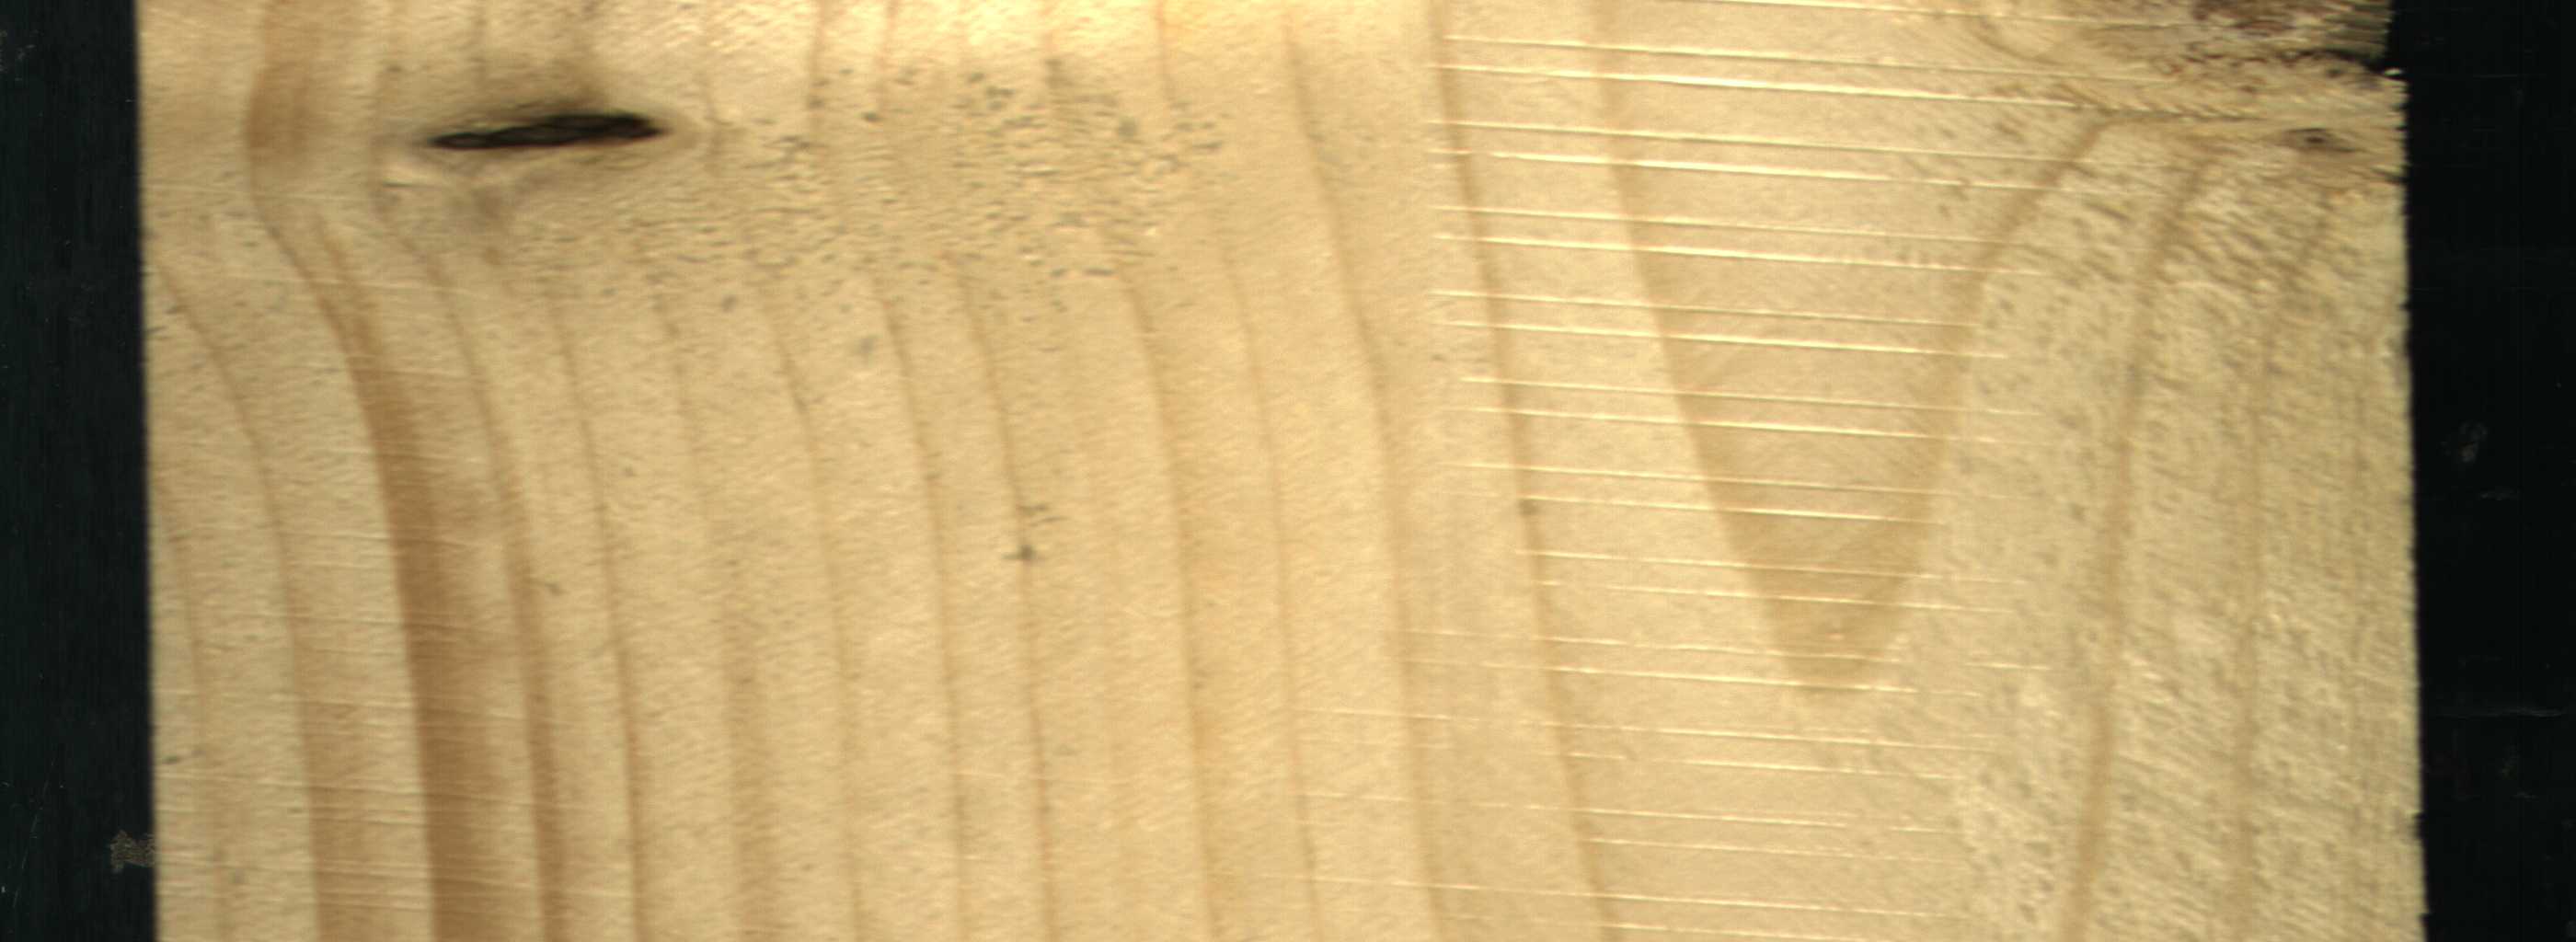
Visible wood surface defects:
Dead_Knot
Dead_Knot